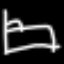
Label: bed